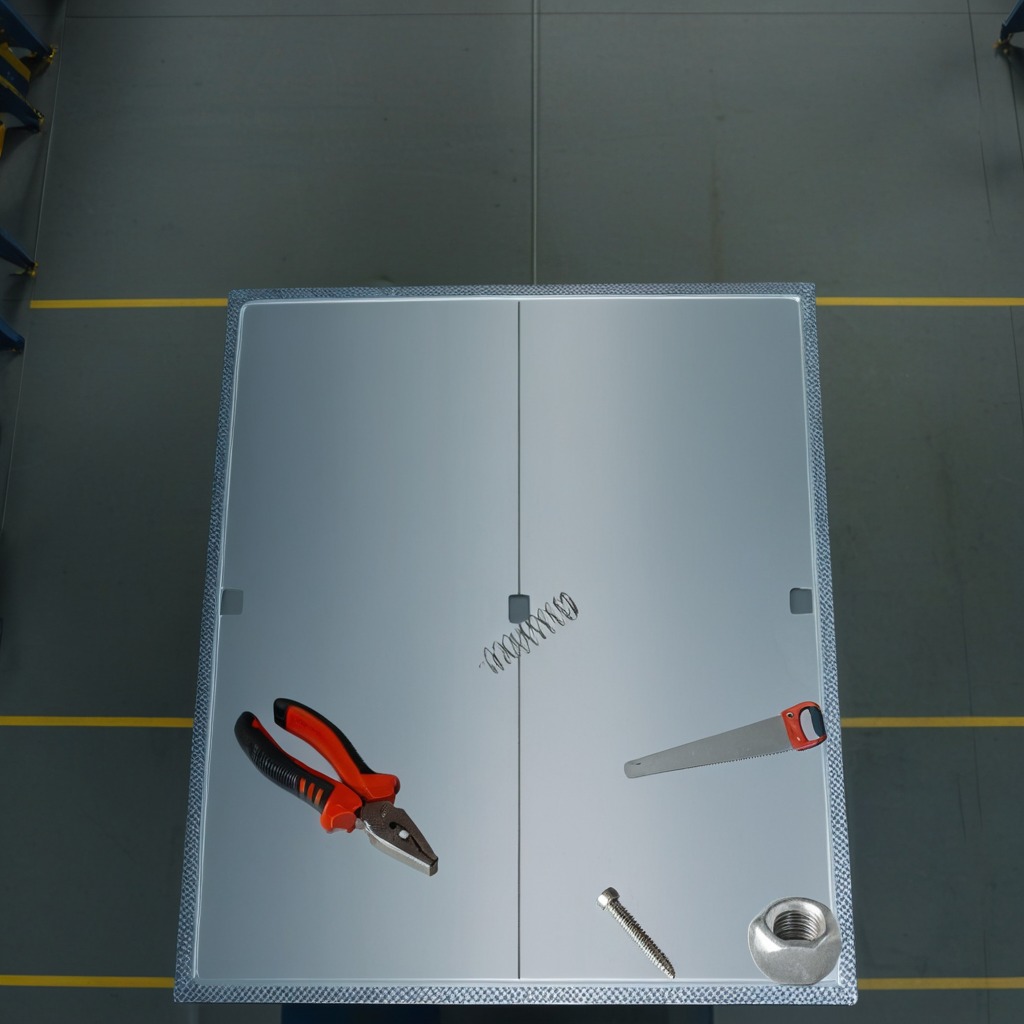
A metal machine screw, pliers, coiled metal spring, handheld metal saw, and nut are lying on the toolbox surface in an airplane hangar workshop.